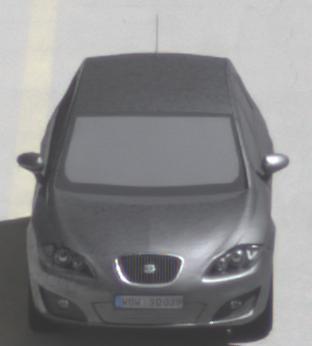
Make: SEAT
Model: Leon 1.4
Detailed model: Leon (1P)
Model produced from: 2009/04
Model produced until: 2010/08
Doors: 5
Color: gray
Road condition: dry road
Daytime: midday
Contrast: medium contrast